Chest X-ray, PA view. Patient: 26 years old, sex M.
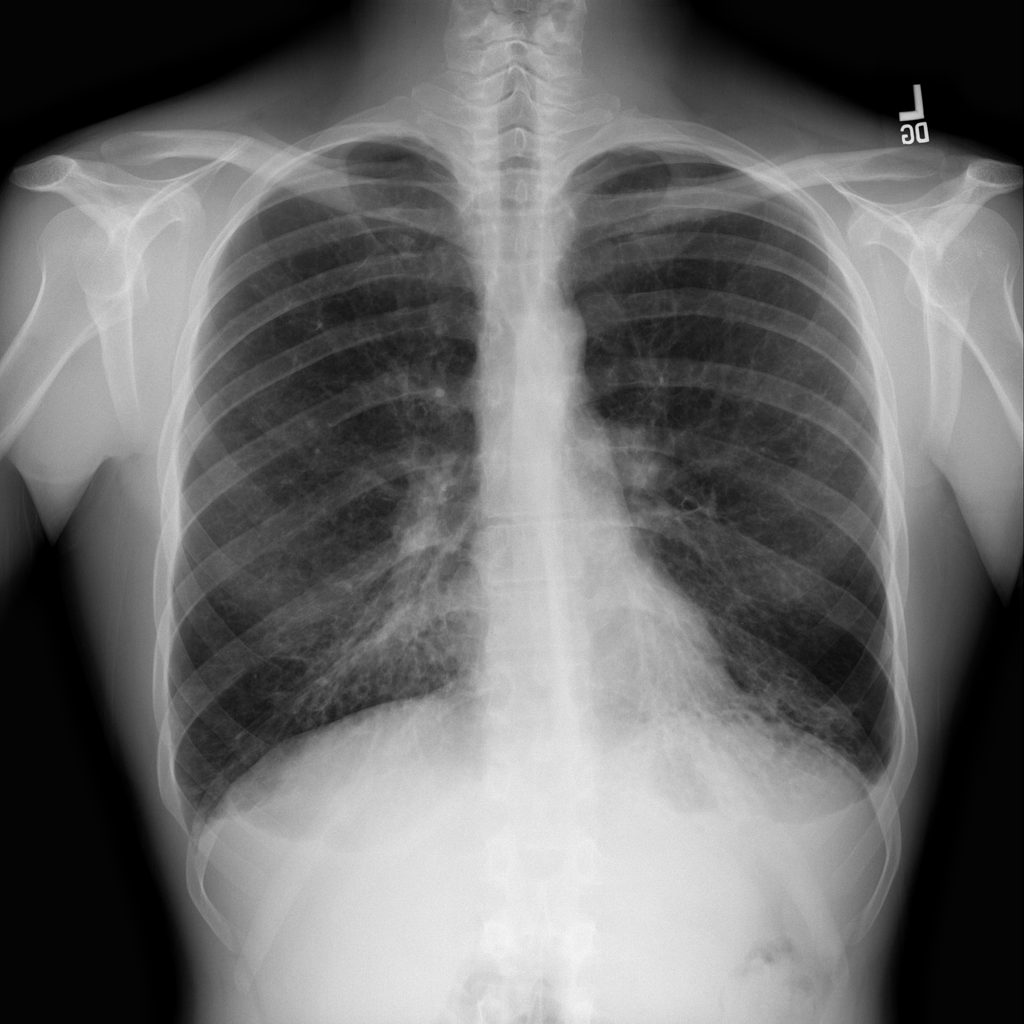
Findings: Fibrosis